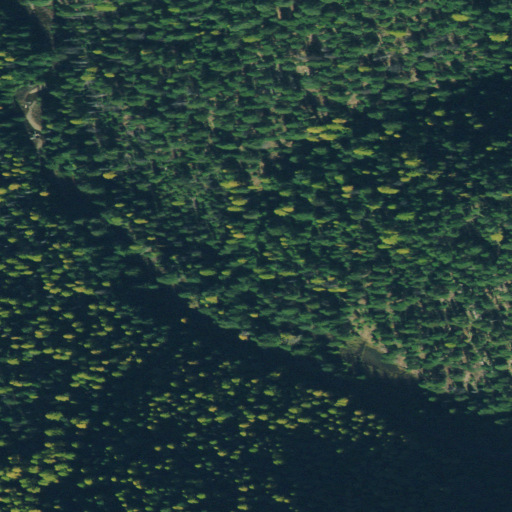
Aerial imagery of valley in Montana named Whiterock Gulch containing only evergreen forest